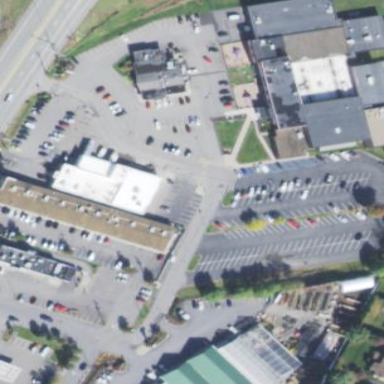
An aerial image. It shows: Commercial area.